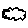
Label: cloud